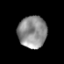
Tissue: prostate
Cell type: T cells
Senescence score: 0.3334
Nuclear area (px): 894
Mean DAPI intensity: 141.867